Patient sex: M
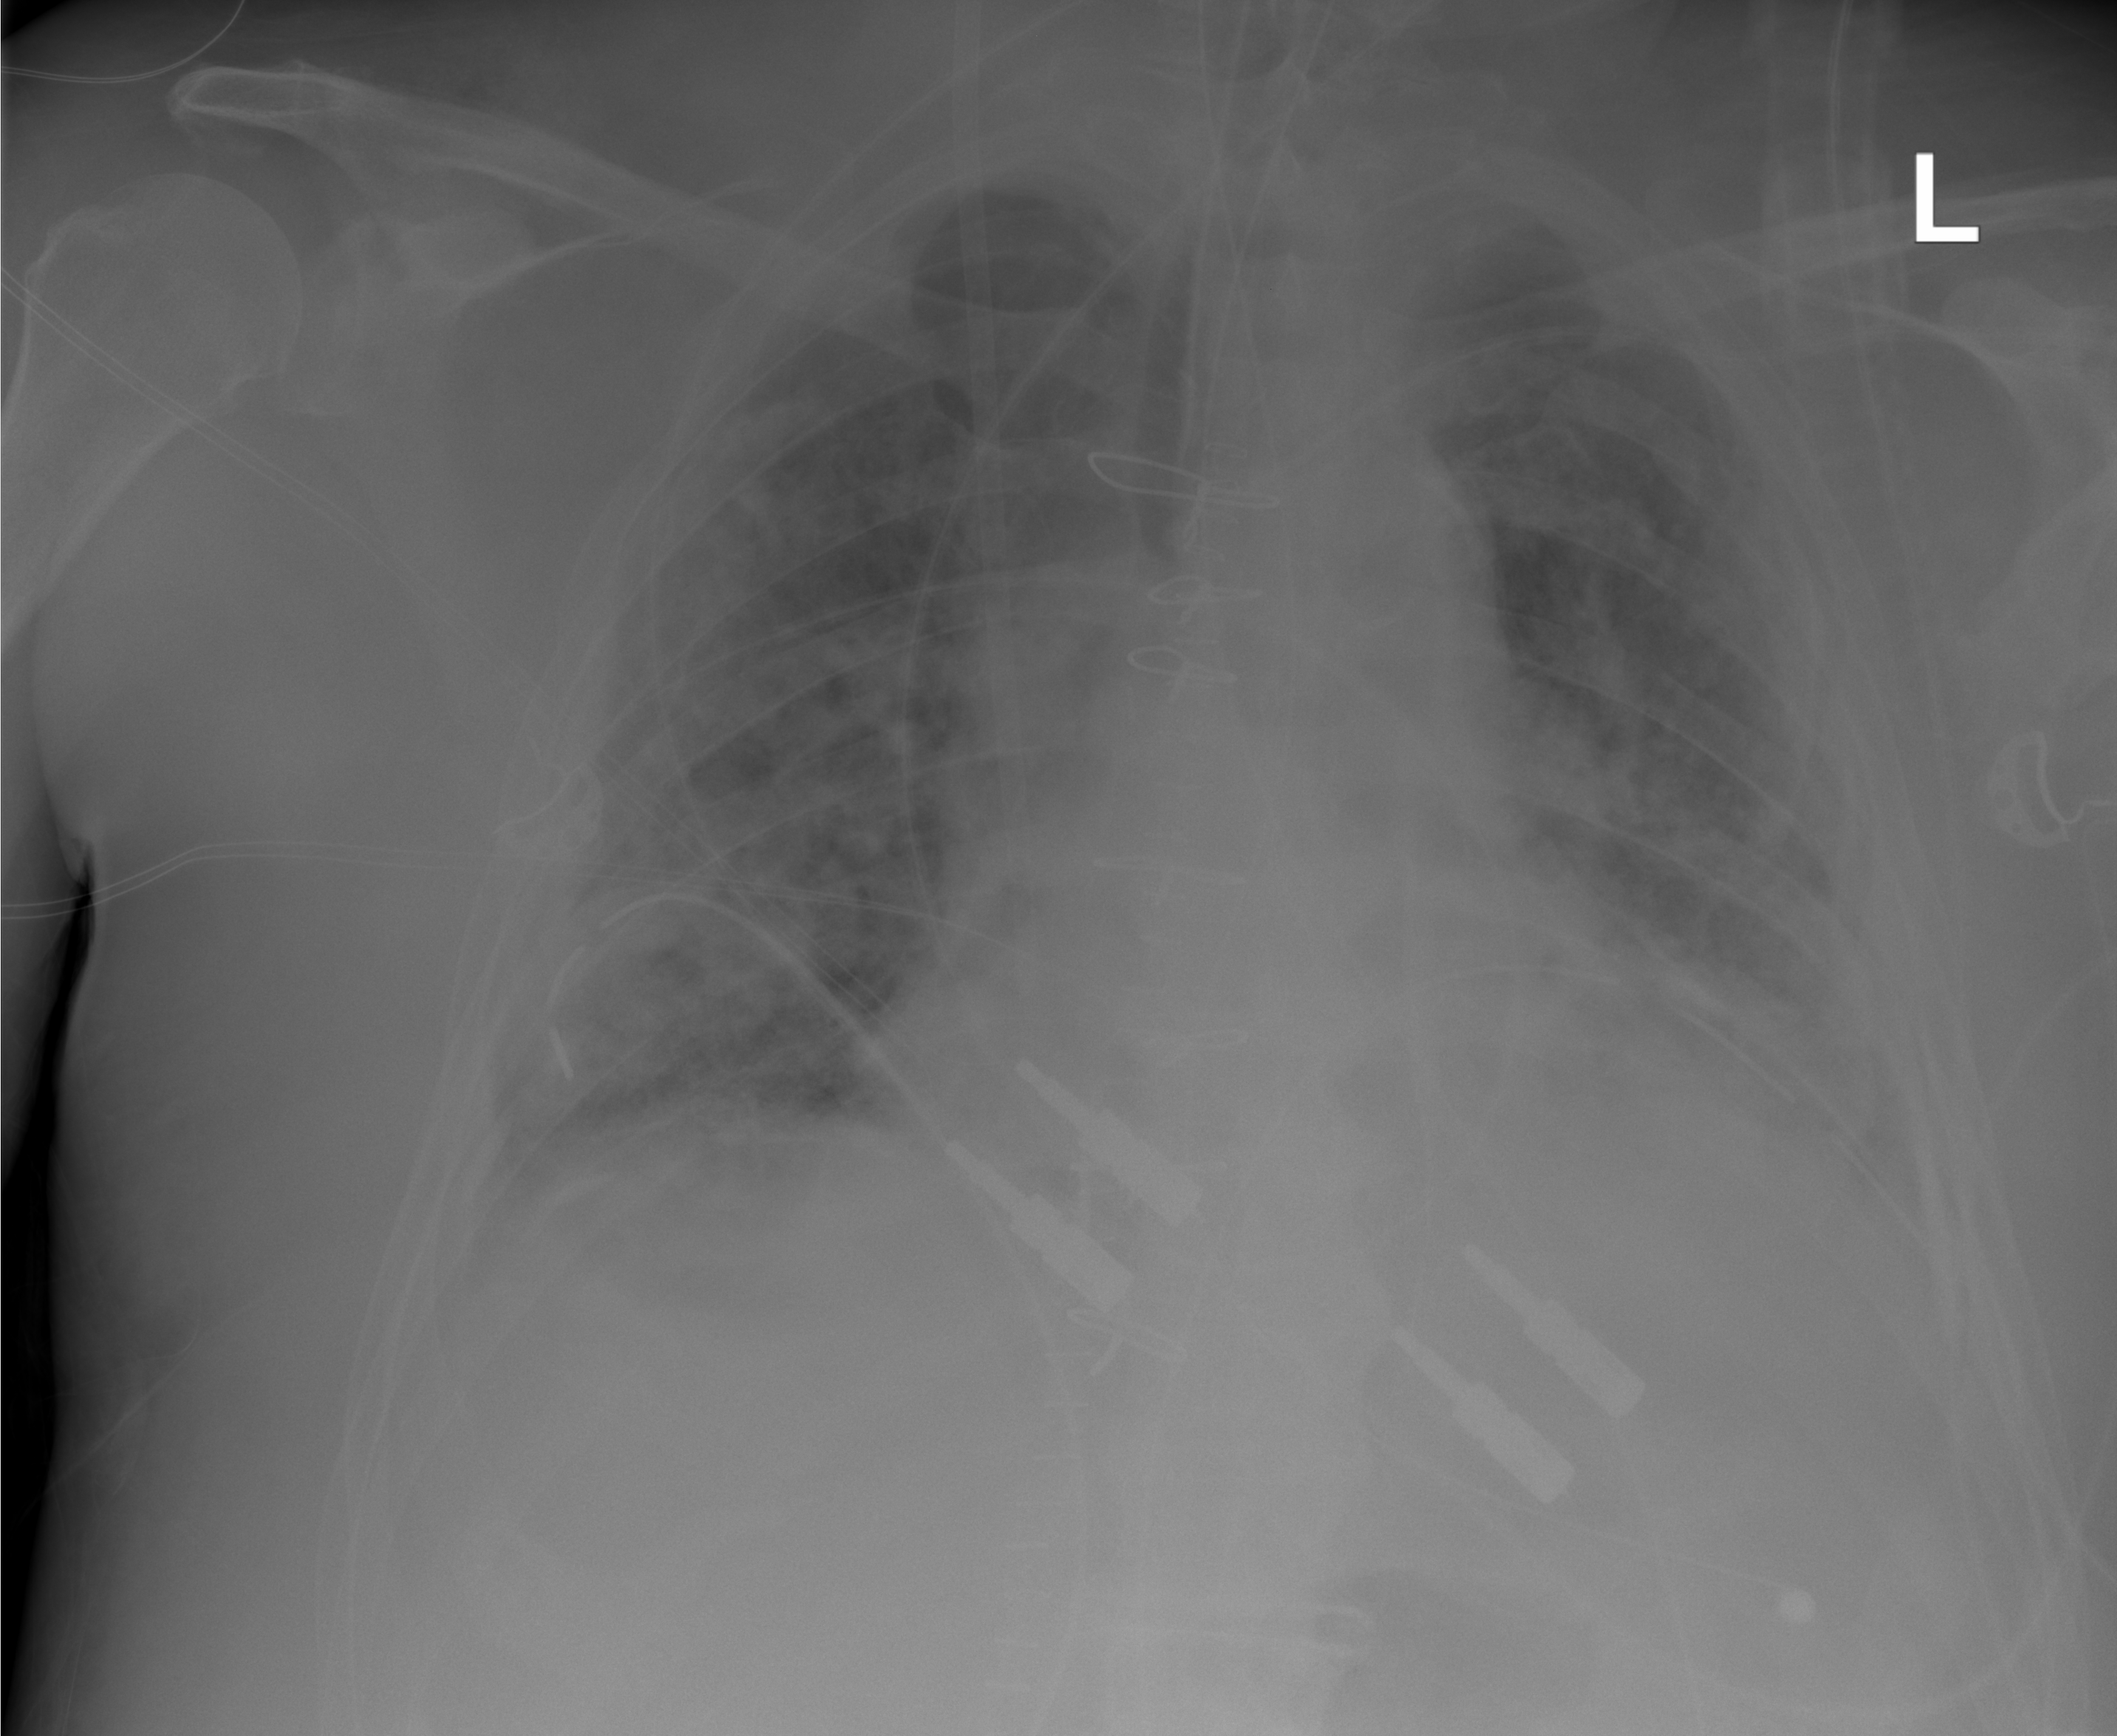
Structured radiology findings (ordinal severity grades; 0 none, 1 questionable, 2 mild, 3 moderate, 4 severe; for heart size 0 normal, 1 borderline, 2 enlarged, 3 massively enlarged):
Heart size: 2
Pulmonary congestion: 3
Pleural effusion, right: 2
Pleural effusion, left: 2
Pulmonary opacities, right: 3
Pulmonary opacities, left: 3
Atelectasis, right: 2
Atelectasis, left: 2